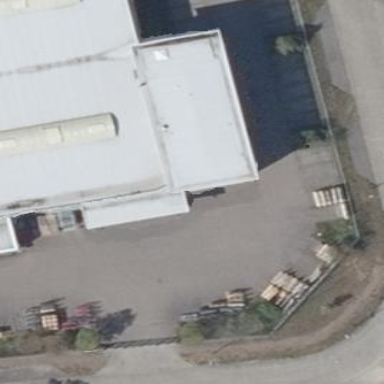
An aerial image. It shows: Part of building.